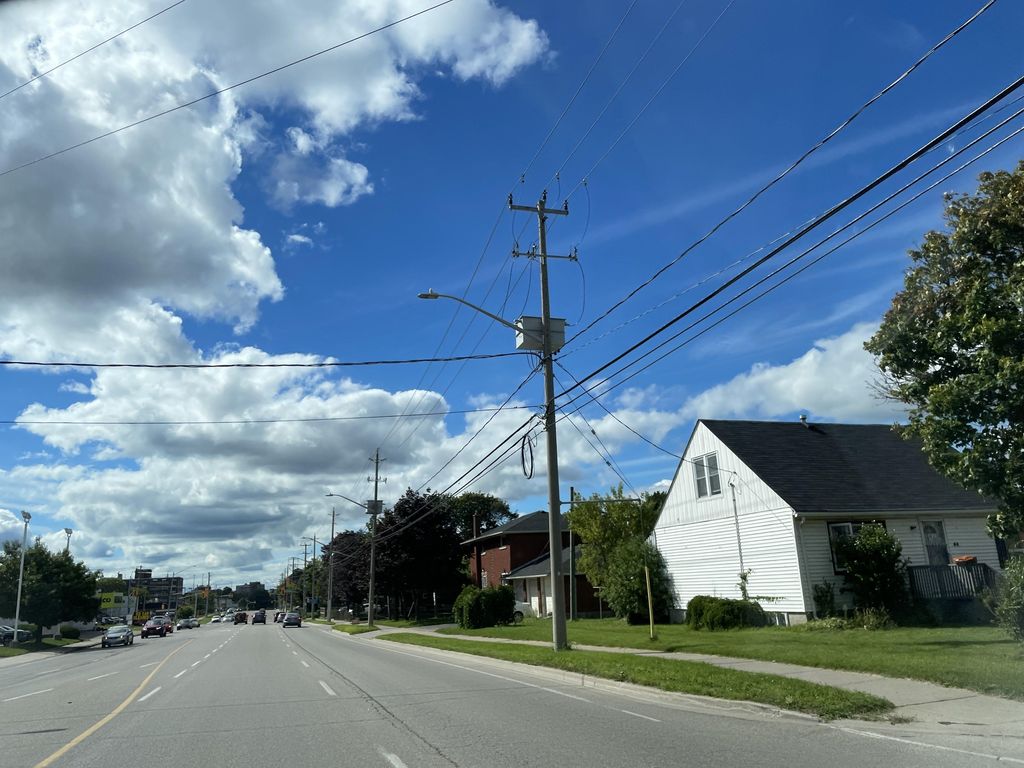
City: kitchener-waterloo